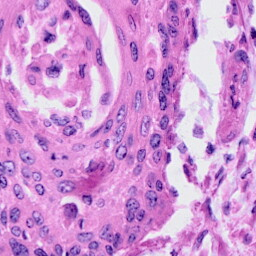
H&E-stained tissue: Cervix